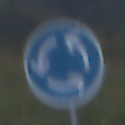
Verkehrszeichen: Kreisverkehr
Umgebung: Outdoor, Nature
Tageszeit: SunriseSunset
Wetter: PartlyCloudy
Licht: Natural
Jahreszeit: NotSpecified
Kontrast: LowContrast